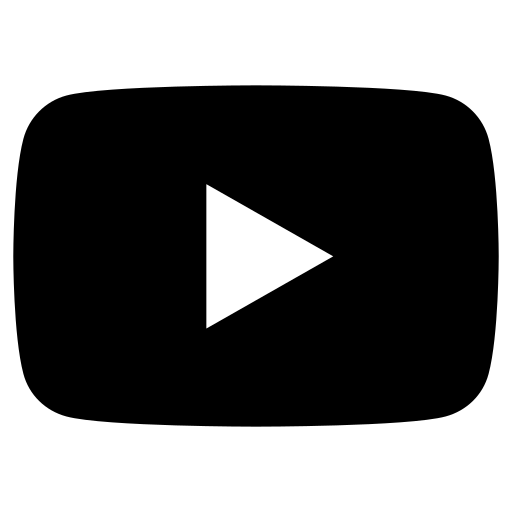
Tags: icon, FontAwesome, fa-icon, brand, youtube